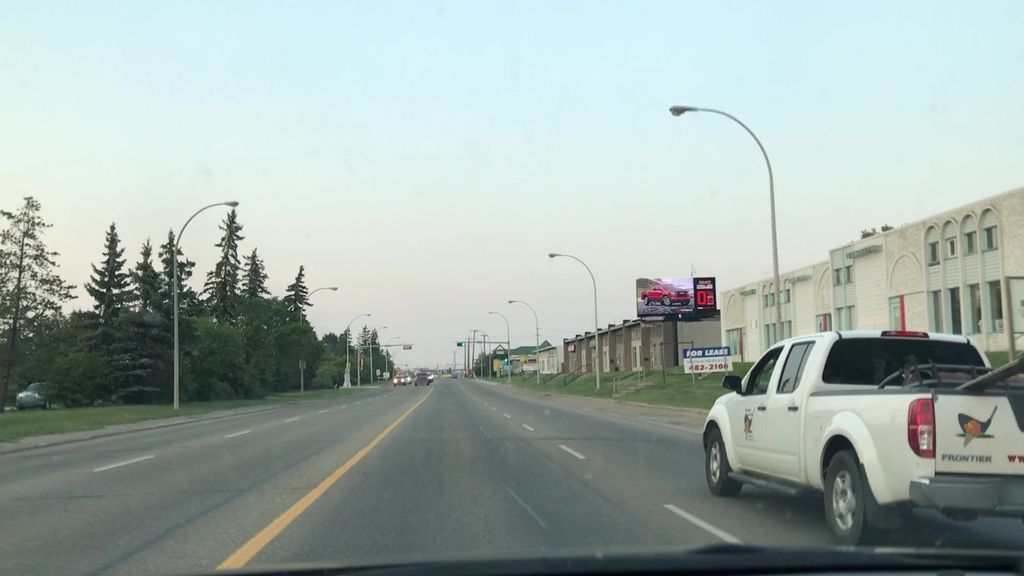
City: edmonton